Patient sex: M
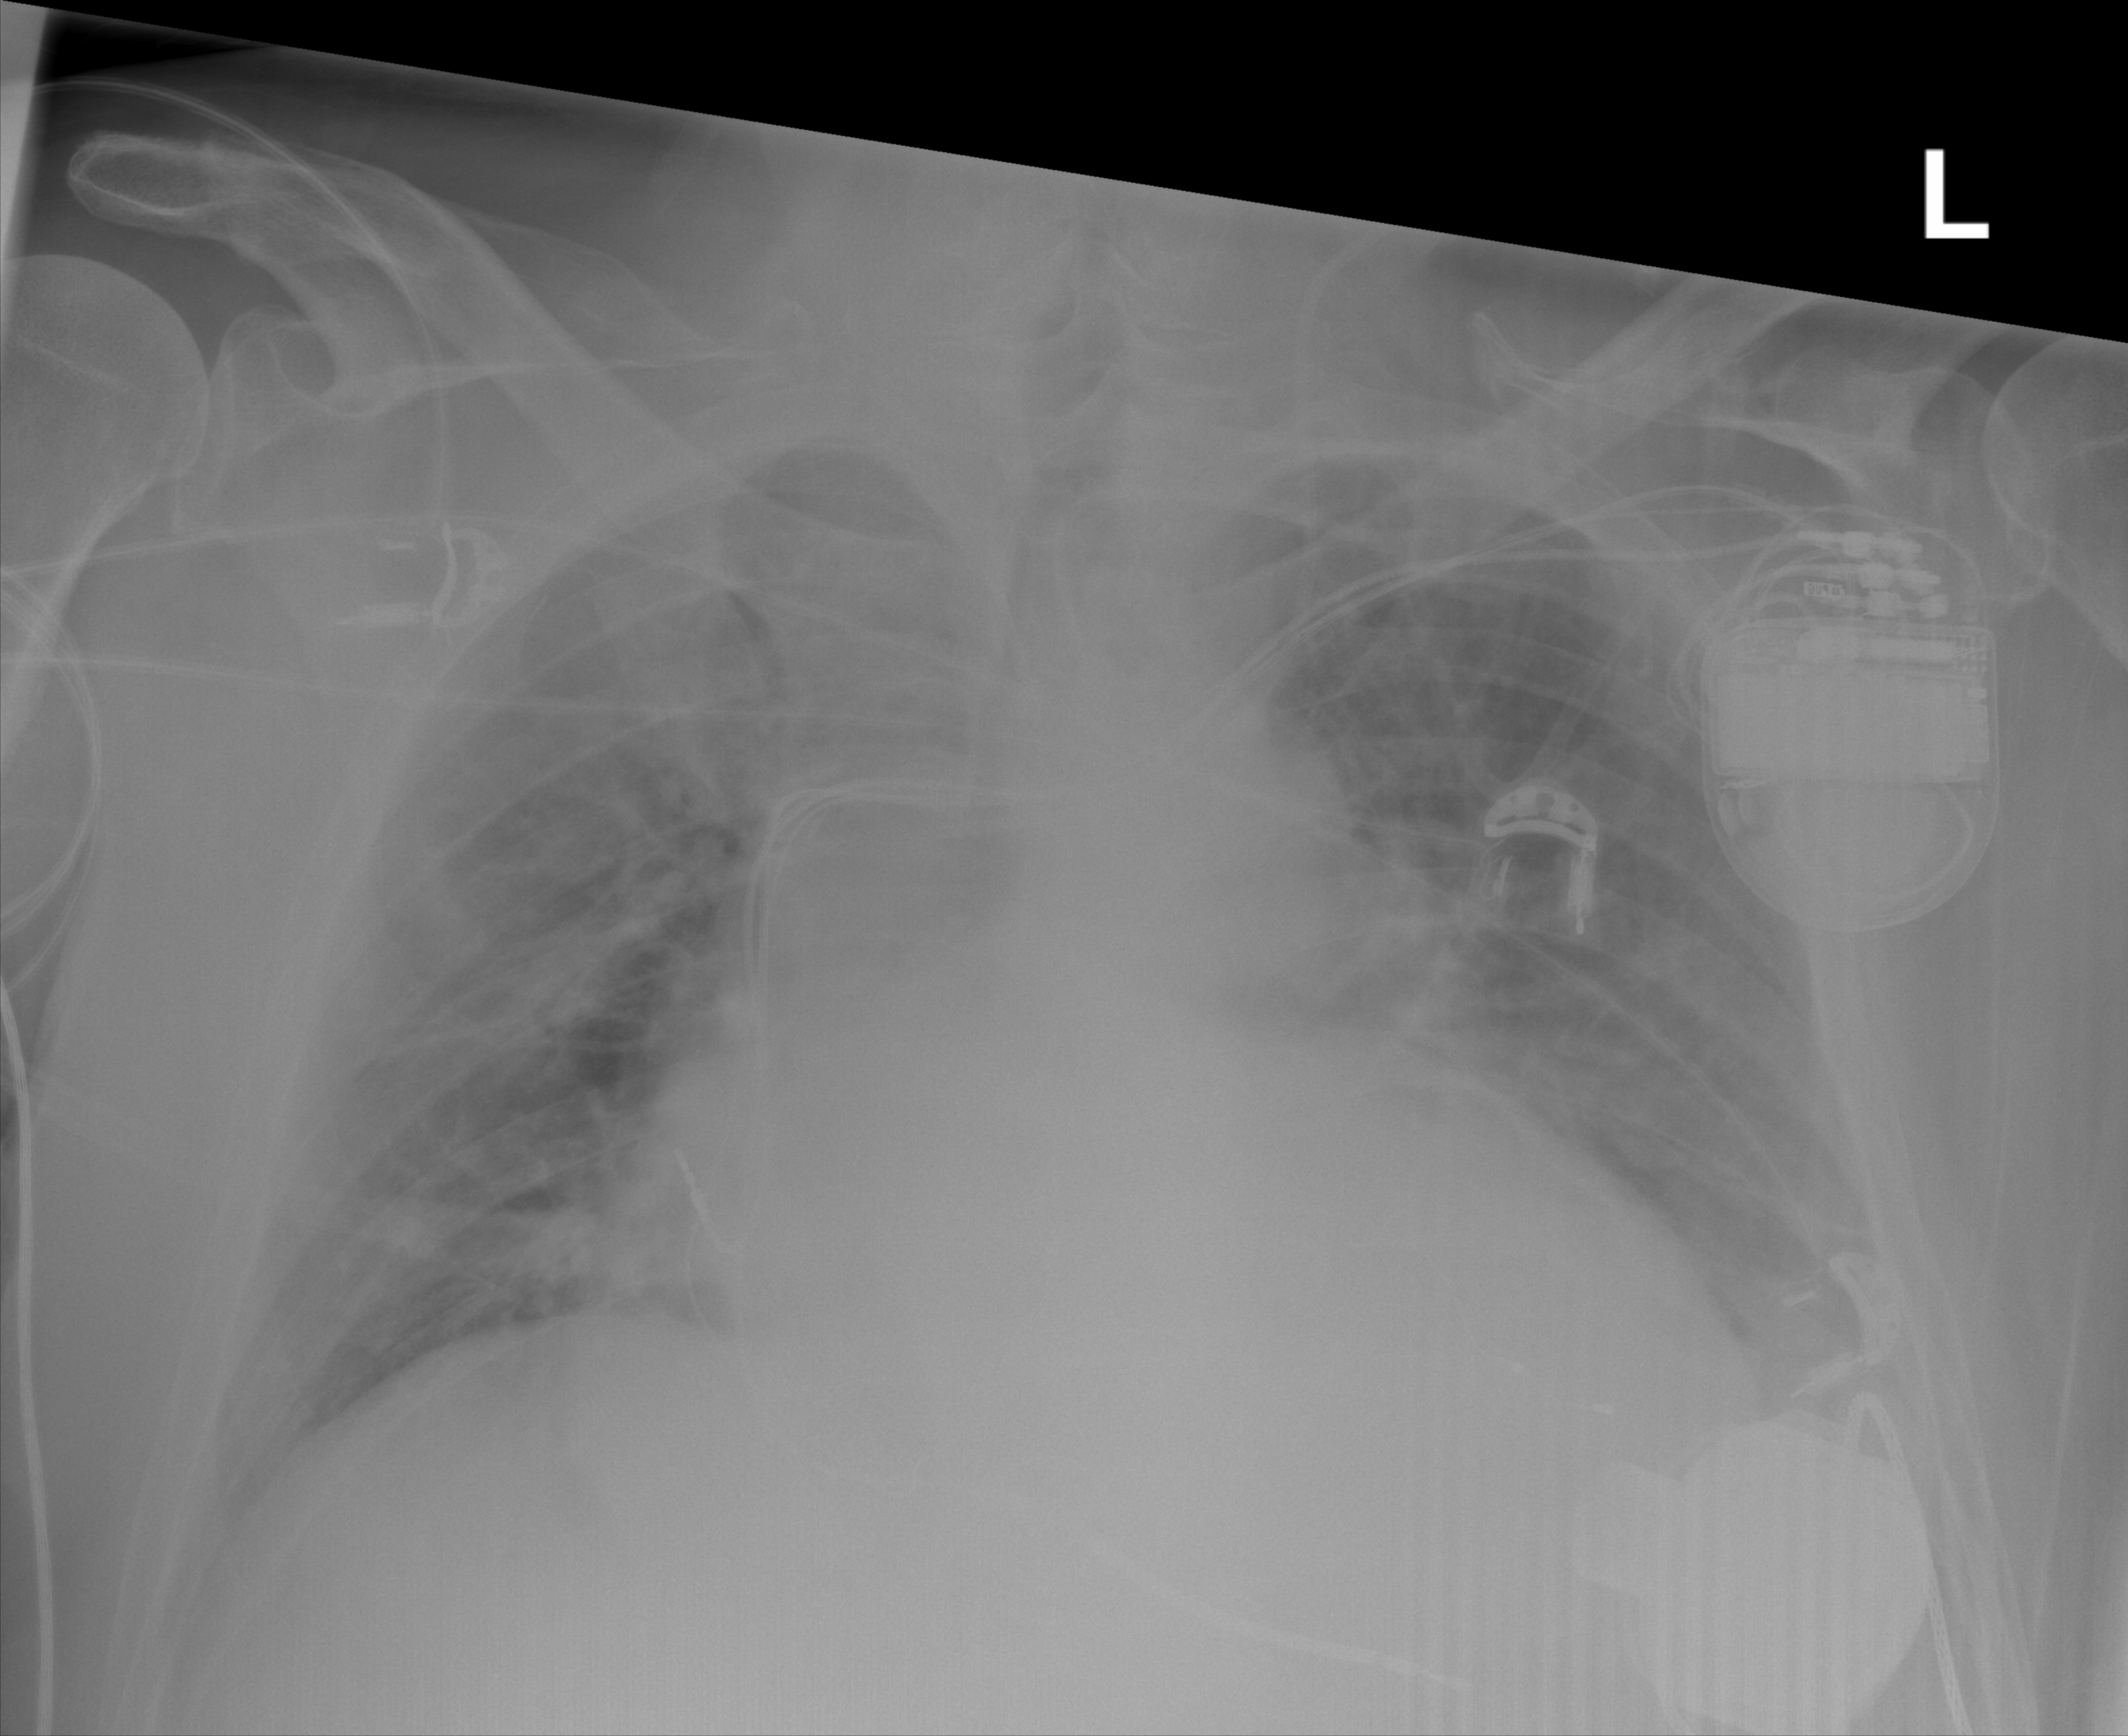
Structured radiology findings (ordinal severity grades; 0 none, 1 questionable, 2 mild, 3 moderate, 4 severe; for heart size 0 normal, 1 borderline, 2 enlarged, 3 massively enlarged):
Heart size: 3
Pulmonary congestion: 2
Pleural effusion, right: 2
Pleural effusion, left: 2
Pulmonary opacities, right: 2
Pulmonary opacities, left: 2
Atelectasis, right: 2
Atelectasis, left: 2